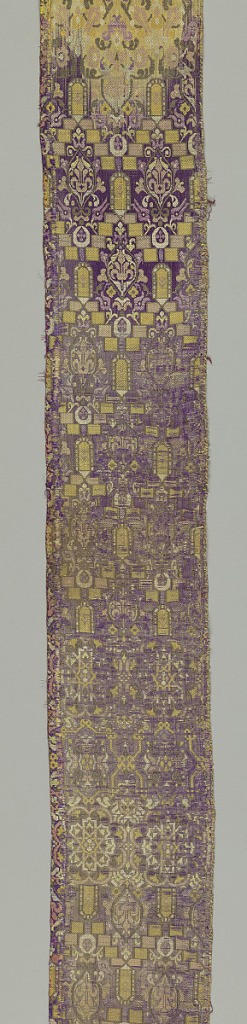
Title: Sash
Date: possibly 19th century
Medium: silk, linen Technique: woven
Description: Geometric motifs and palmettes in yellow, maroon, brown and purple.